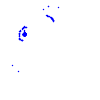
Particle: electron